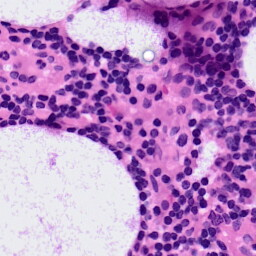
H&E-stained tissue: LymphNode